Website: lowes
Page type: billing-address
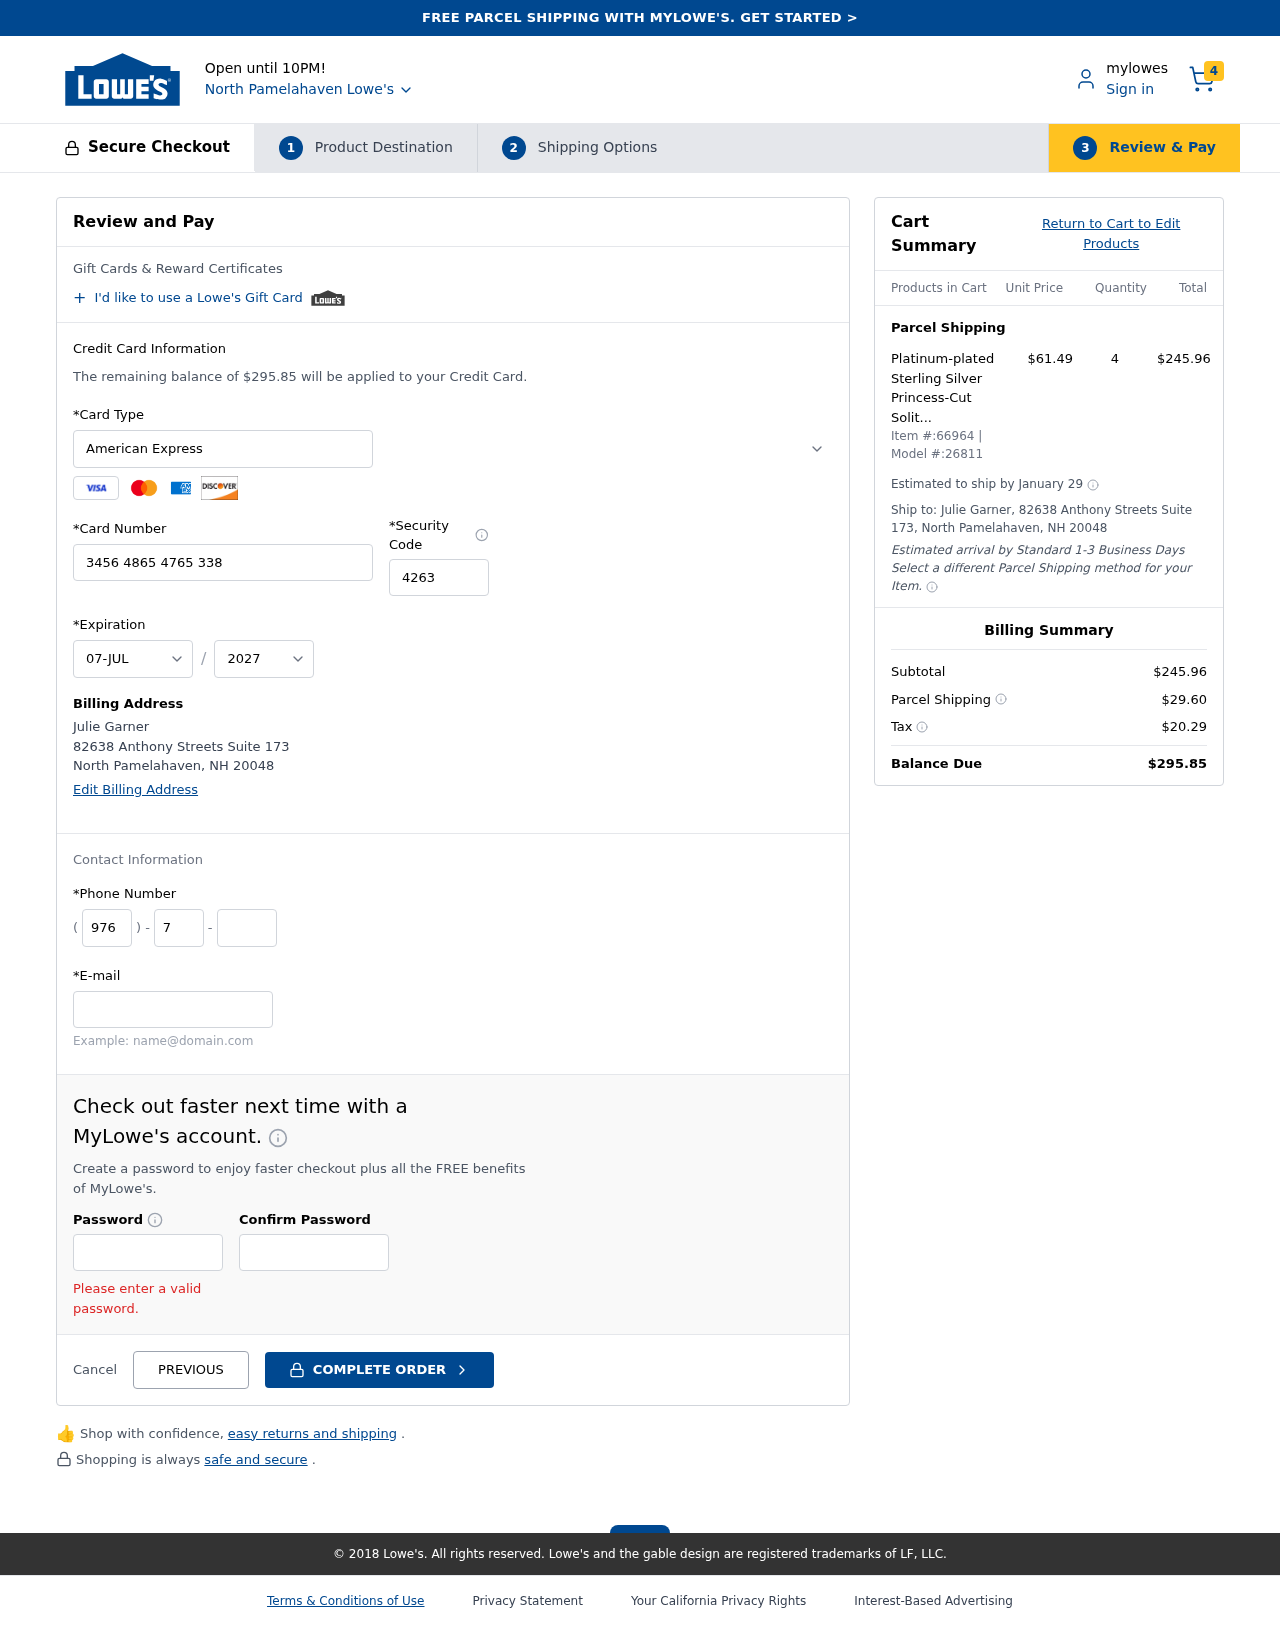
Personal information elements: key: PII_CARD_CVV
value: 4263
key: PII_CARD_EXPIRY_MONTH
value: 07
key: PII_CARD_EXPIRY_YEAR
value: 27
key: PII_CARD_NUMBER
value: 3456 4865 4765 338
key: PII_CARD_TYPE
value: American Express
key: PII_CITY
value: North Pamelahaven
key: PII_CITY_STATE_ZIP
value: North Pamelahaven, NH 20048
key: PII_EMAIL
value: julie_garner@gmail.com
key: PII_FULLNAME
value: Julie Garner
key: PII_PHONE_AREA
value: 976
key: PII_PHONE_PREFIX
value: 742
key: PII_PHONE_SUFFIX
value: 3192
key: PII_STREET
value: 82638 Anthony Streets Suite 173
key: PII_FULLNAME2
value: Julie Garner
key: PII_STATE_ABBR
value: NH
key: PII_POSTCODE
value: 20048
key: PII_POSTCODE_FULL
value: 20048
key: PII_CITY_STATE
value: North Pamelahaven, NH
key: PII_POSTCODE_NUMERIC
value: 20048
Product elements: key: PRODUCT1_NAME
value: Platinum-plated Sterling Silver Princess-Cut Solitaire Ring made with Swarovski Zirconia (3 cttw), S
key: PRODUCT1_PRICE
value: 61.49
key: PRODUCT1_QUANTITY
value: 4
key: PRODUCT_ITEM_NUMBER
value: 66964
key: PRODUCT_MODEL_NUMBER
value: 26811
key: PRODUCT1_LINE_TOTAL
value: $245.96
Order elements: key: ORDER_NUM_ITEMS
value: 4
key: ORDER_TOTAL
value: $295.85
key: ORDER_SHIPPING_DATE
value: January 29
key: ORDER_SUBTOTAL
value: $245.96
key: ORDER_SHIPPING_COST
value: $29.60
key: ORDER_TAX
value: $20.29